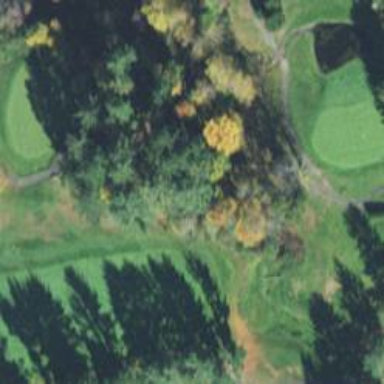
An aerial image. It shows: Path bridge with view of golf course.